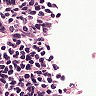
Metastatic tissue present: no